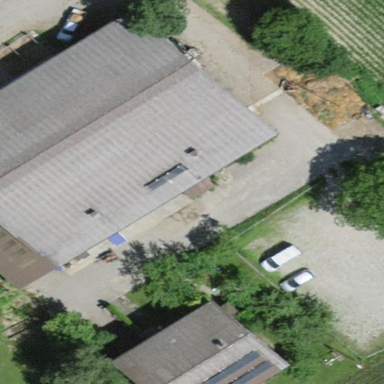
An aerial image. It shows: Farmyard area.